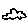
Label: cloud